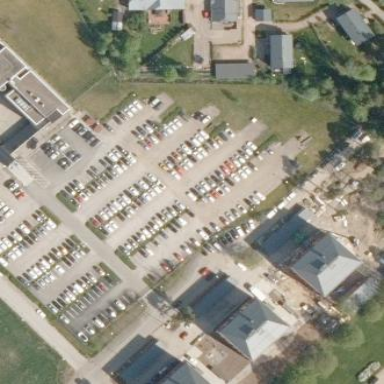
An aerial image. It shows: Parking area with asphalt surface.